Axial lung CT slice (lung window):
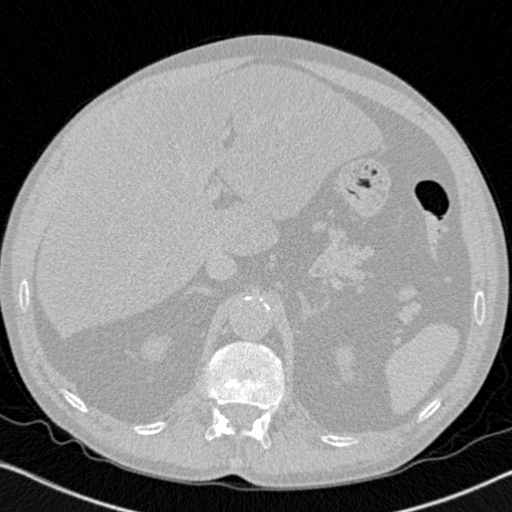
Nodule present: no